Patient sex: M
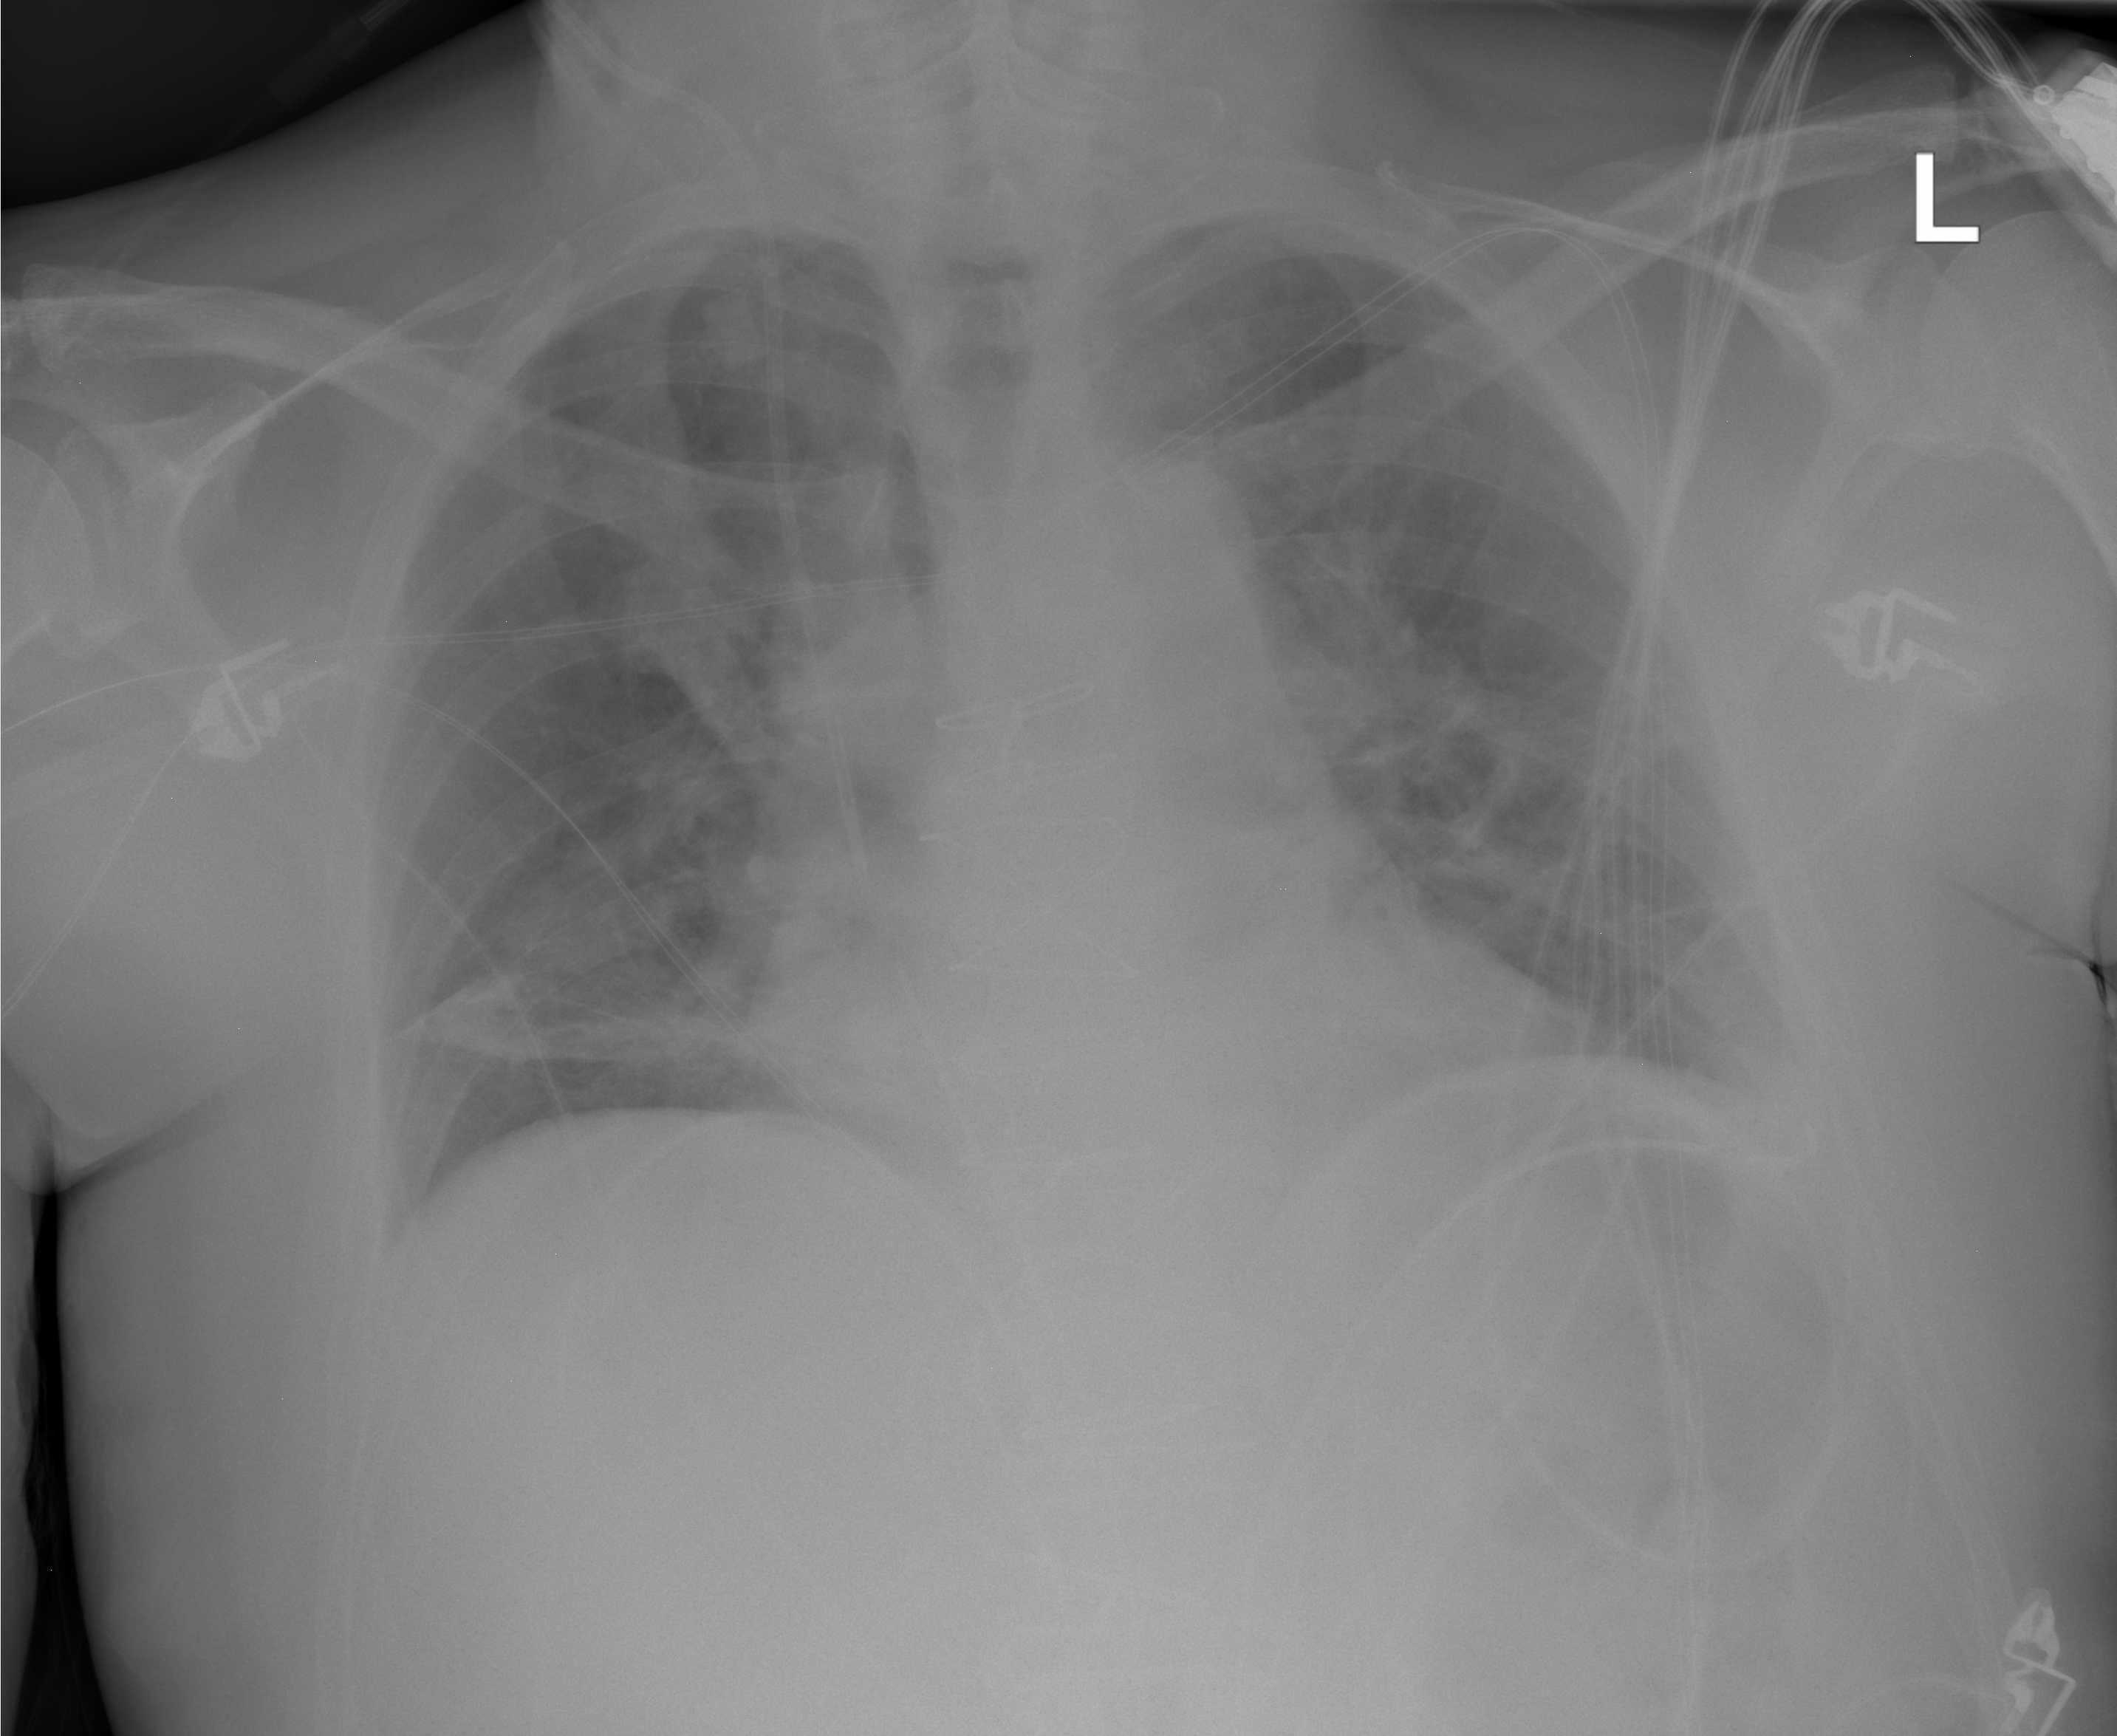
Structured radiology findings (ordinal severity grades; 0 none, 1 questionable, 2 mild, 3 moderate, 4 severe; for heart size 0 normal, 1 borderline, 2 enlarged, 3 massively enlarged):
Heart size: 0
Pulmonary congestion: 2
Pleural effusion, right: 0
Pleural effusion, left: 0
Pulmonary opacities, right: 1
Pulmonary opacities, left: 1
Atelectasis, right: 3
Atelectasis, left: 2